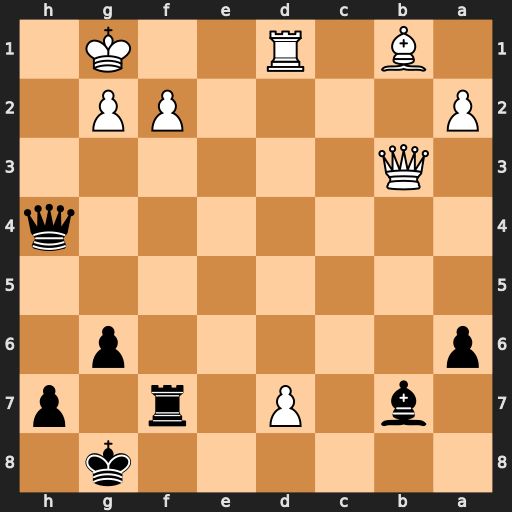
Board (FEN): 6k1/1b1P1r1p/p5p1/8/7q/1Q6/P4PP1/1B1R2K1
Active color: b
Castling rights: -
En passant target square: -
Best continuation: Qxf2+ Kh2 Qxg2#